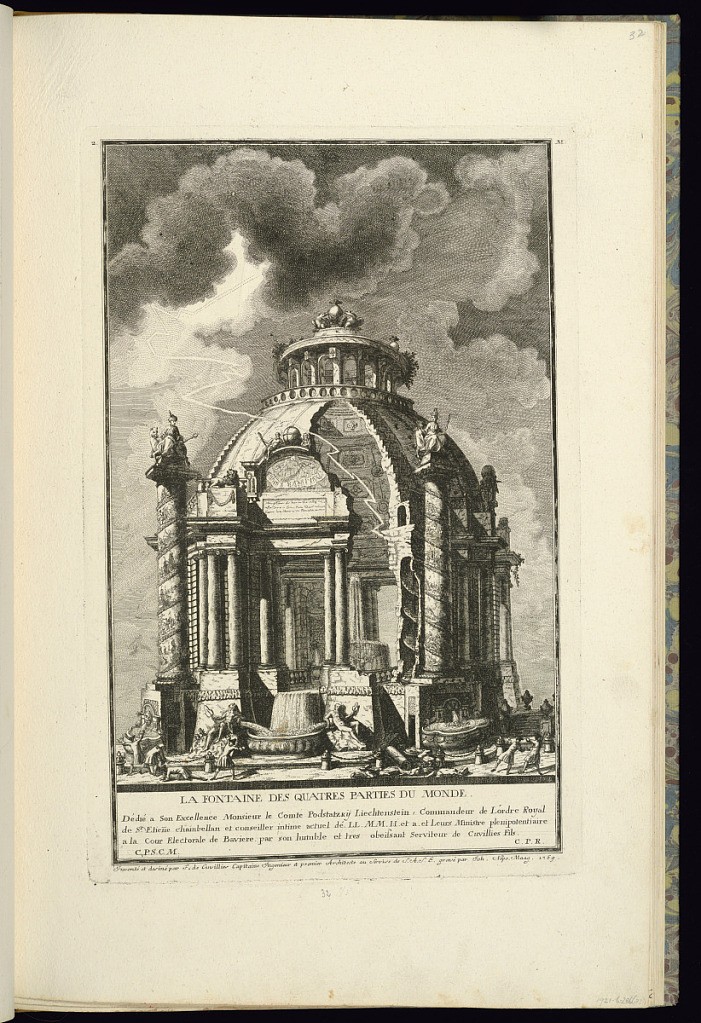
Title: LA FONTAINE DES QUATRES PARTIES DU MONDE
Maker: François de Cuvilliés the younger, German, 1731 - 1777
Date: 1769
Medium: Etching and engraving on paper
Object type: Print
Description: A view of the exterior of a fountain with a part sectional view showing the interior. The fountain representing the four continents is in the form of a large domed temple, supported by columns and topped with a cupola. At the four corners, there are large columns with scenes wrapped around in diagonal topped with personifications of the continents with animals. Basins of water and more sculptural figures around the base of the building with a large fountain in the center. The inside of the dome is decorated with rosette coffering. Foliage hangs from the building and figures stand around gesturing towards the fountain. A lightening bolt comes down from the sky and cuts into the building where the interior section is visible. The plate is titled, signed, numbered, and dated.